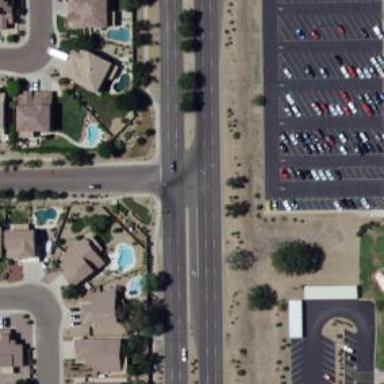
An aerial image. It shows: Smooth asphalt road in residential area.